Question: I am displaying a quad in a pseudo-2D canvas via OpenGL.
To do so, I use orthographic projection via:
'''
gl.glMatrixMode(GL10.GL_PROJECTION);
gl.glLoadIdentity();
gl.glOrthof(-ratio, ratio, -1, 1, 0, 10000);
'''
The coordinates of the displayed quad are:
'''
float[] quadCoords = {-10.0f, -10.0f, 5.0f,
10.0f, -10.0f, 5.0f,
10.0f, 10.0f, 5.0f,
-10.0f, 10.0f, 5.0f};
'''
This quad is rendered as 2 triangles (I spare you the code). I am also applying a texture, which is working nicely.
The "camera" is defined before rendering the quad like so:
'''
gl.glMatrixMode(GL10.GL_MODELVIEW);
gl.glLoadIdentity();
GLU.gluLookAt(gl, -10.0f, -10.0f, -5, -10.0f, -10.0f, 0f, 0f, 1.0f, 0.0f);
'''
As you can see, the viewport centers at [-10, -10, 0], which should be centered at the bottom left corner of the quad. However, when rendering the scene, it looks like this:

This appears to be the RIGHT bottom corner - but it is not. I checked it, and it turns out the X axis is flipped. Am I doing something wrong with gluLookAt? Or have I missed something?
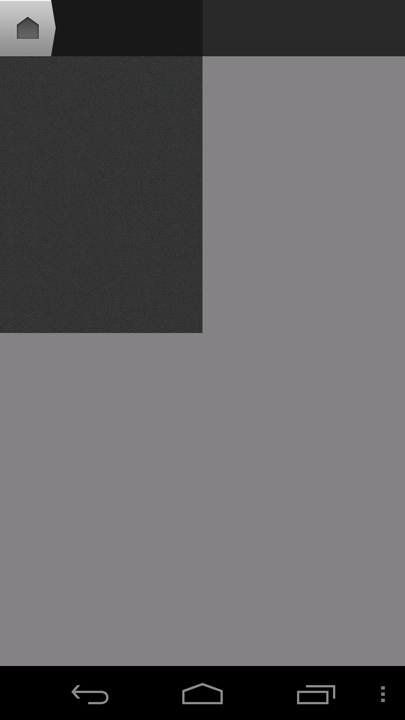
Answer: Ok that's a little silly, but I found the answer minutes after writing this question (hours after it occurred):
The "camera" is looking at the backside of the quad. Assigning "0" for all z-coordinates of the quad and "+1" for the z-coordinate of the eyepoint in gluLookAt fixed it.